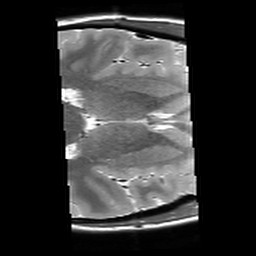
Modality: T2starw
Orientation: axial
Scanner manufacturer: siemens
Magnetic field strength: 3 T
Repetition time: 8.1 s
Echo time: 0.05 s